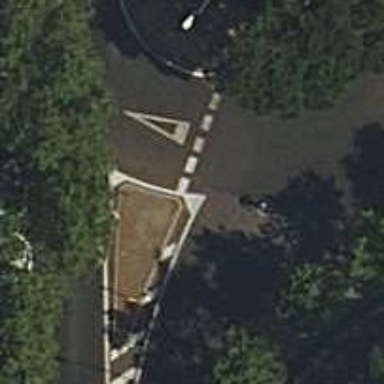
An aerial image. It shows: Road with "give way" sign.